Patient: sex M, age 78
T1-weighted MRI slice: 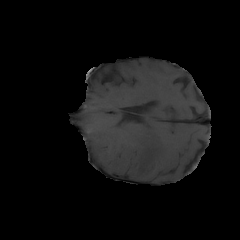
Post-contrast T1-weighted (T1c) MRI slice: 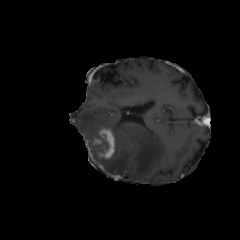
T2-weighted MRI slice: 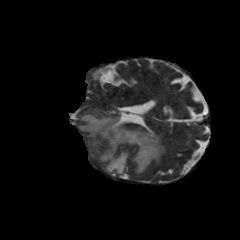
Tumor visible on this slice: yes
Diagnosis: Glioblastoma, IDH-wildtype
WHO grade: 4